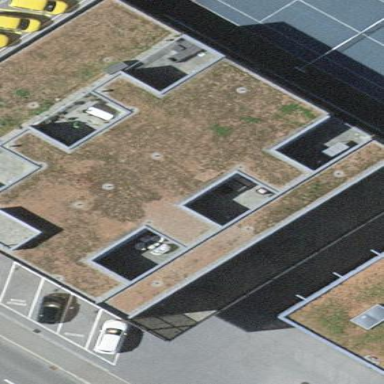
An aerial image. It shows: Industrial building.